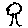
Label: tree